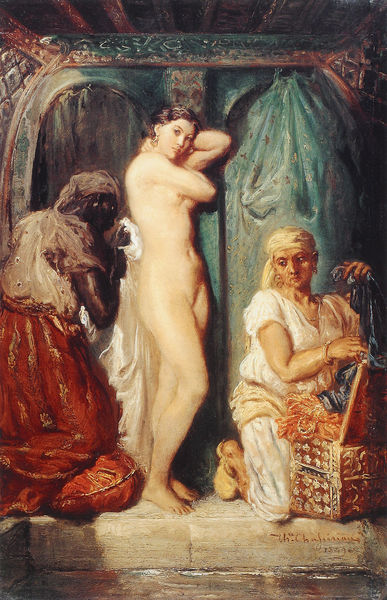
Titel: Femme sortant de bain (Le bain.Entèrieur de Serail-Femme arabe sortant de bain-Entèrieur de Serail a Constantin)
Künstler: Théodore Chassériau
Institution: Paris, Musée du Louvre
Schlagwörter: akt, gemälde, nackt, badende, frauen, grün, frau, säule, rot, tuch, rock, diener, dienerin, steine, vorhang, gold, stoffe, französisch, kissen, bett, bad, afrikanerin, neger, schwarze, truhe, orient, ketten, schwarzer, mohr, orientalismus, osten, truhen, thruhe, woman, 19. jahrhundert, naked